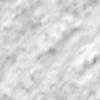
Label: no_change